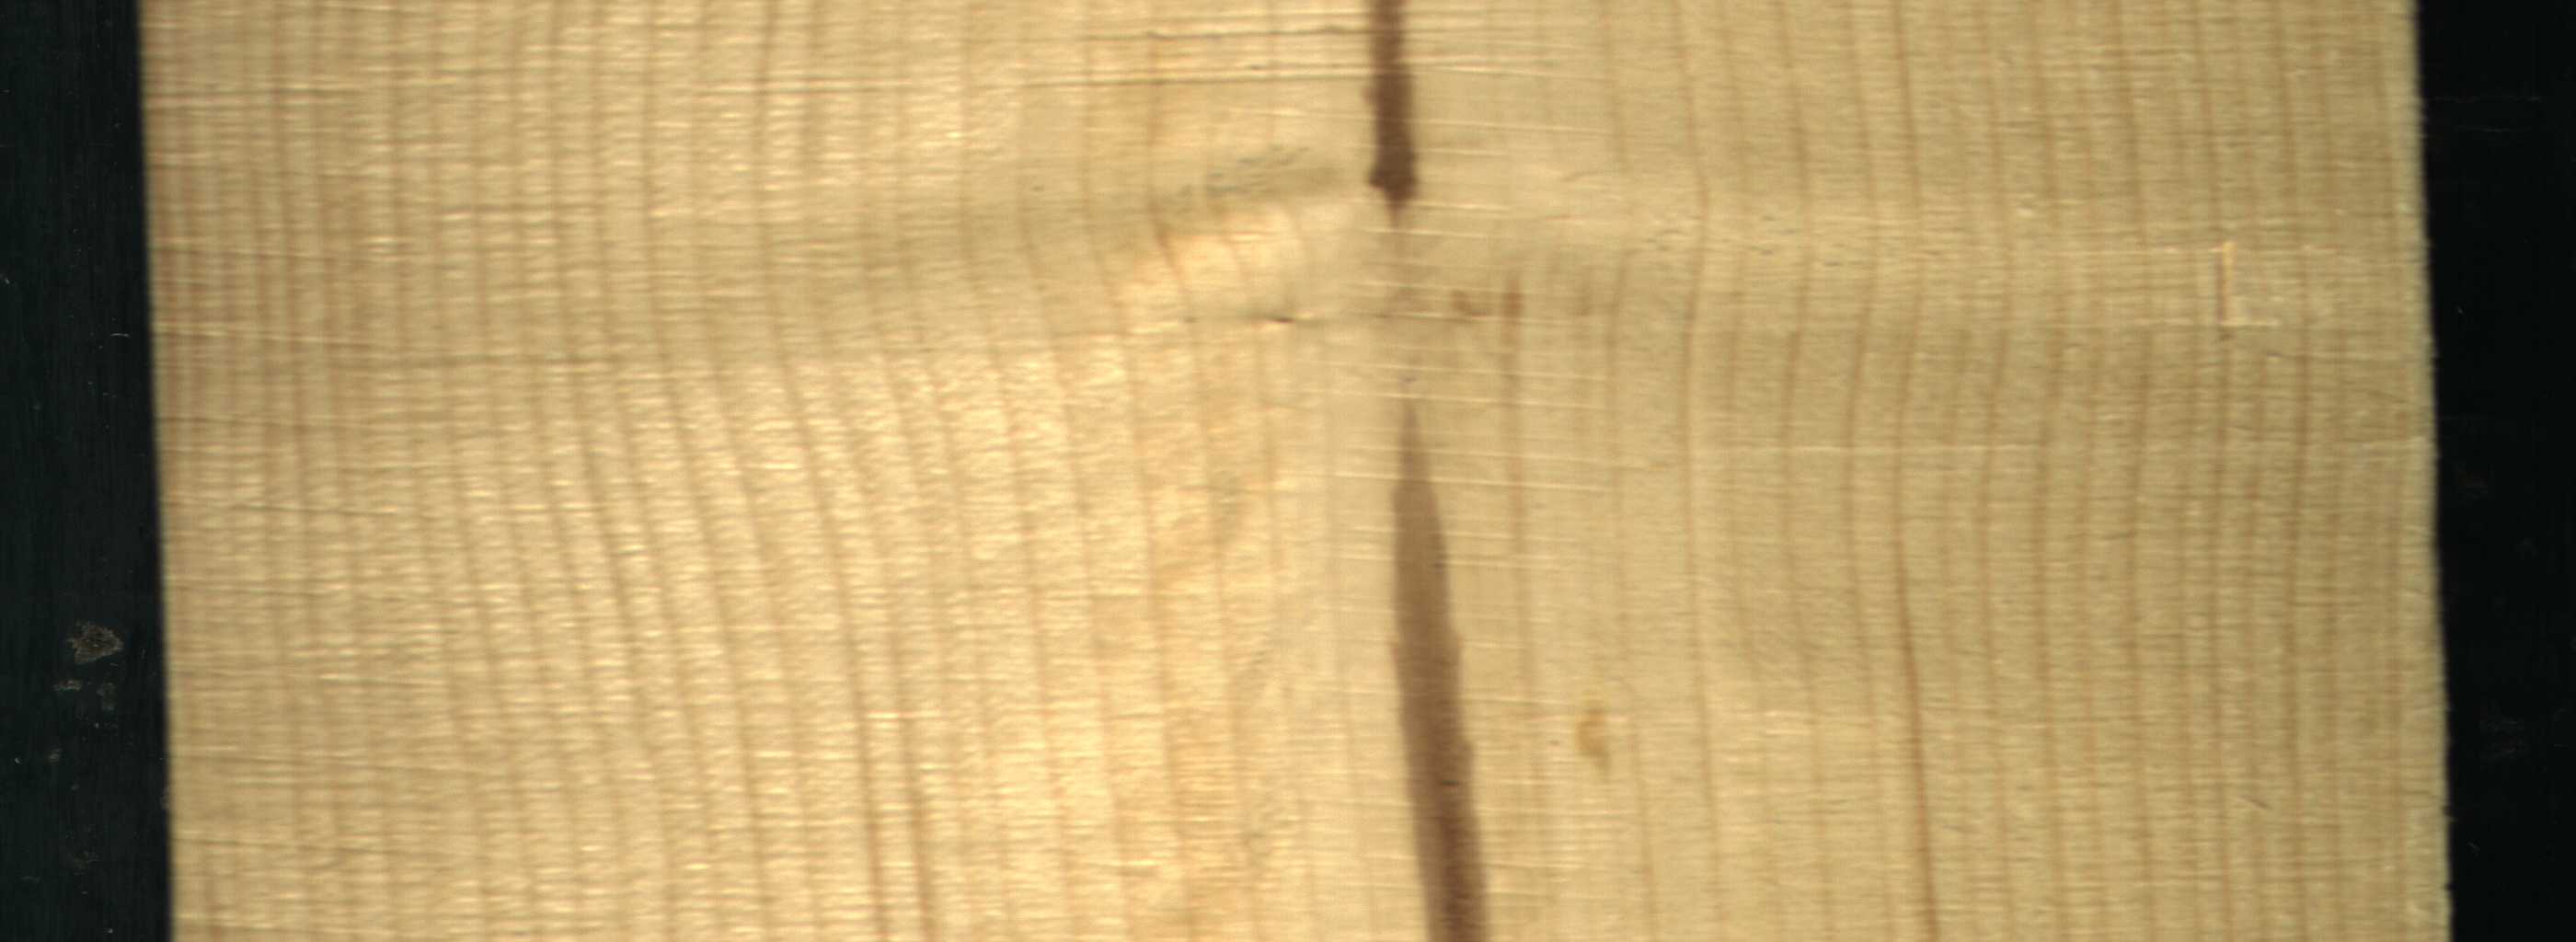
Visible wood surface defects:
Marrow
Marrow
Quartzity